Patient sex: M
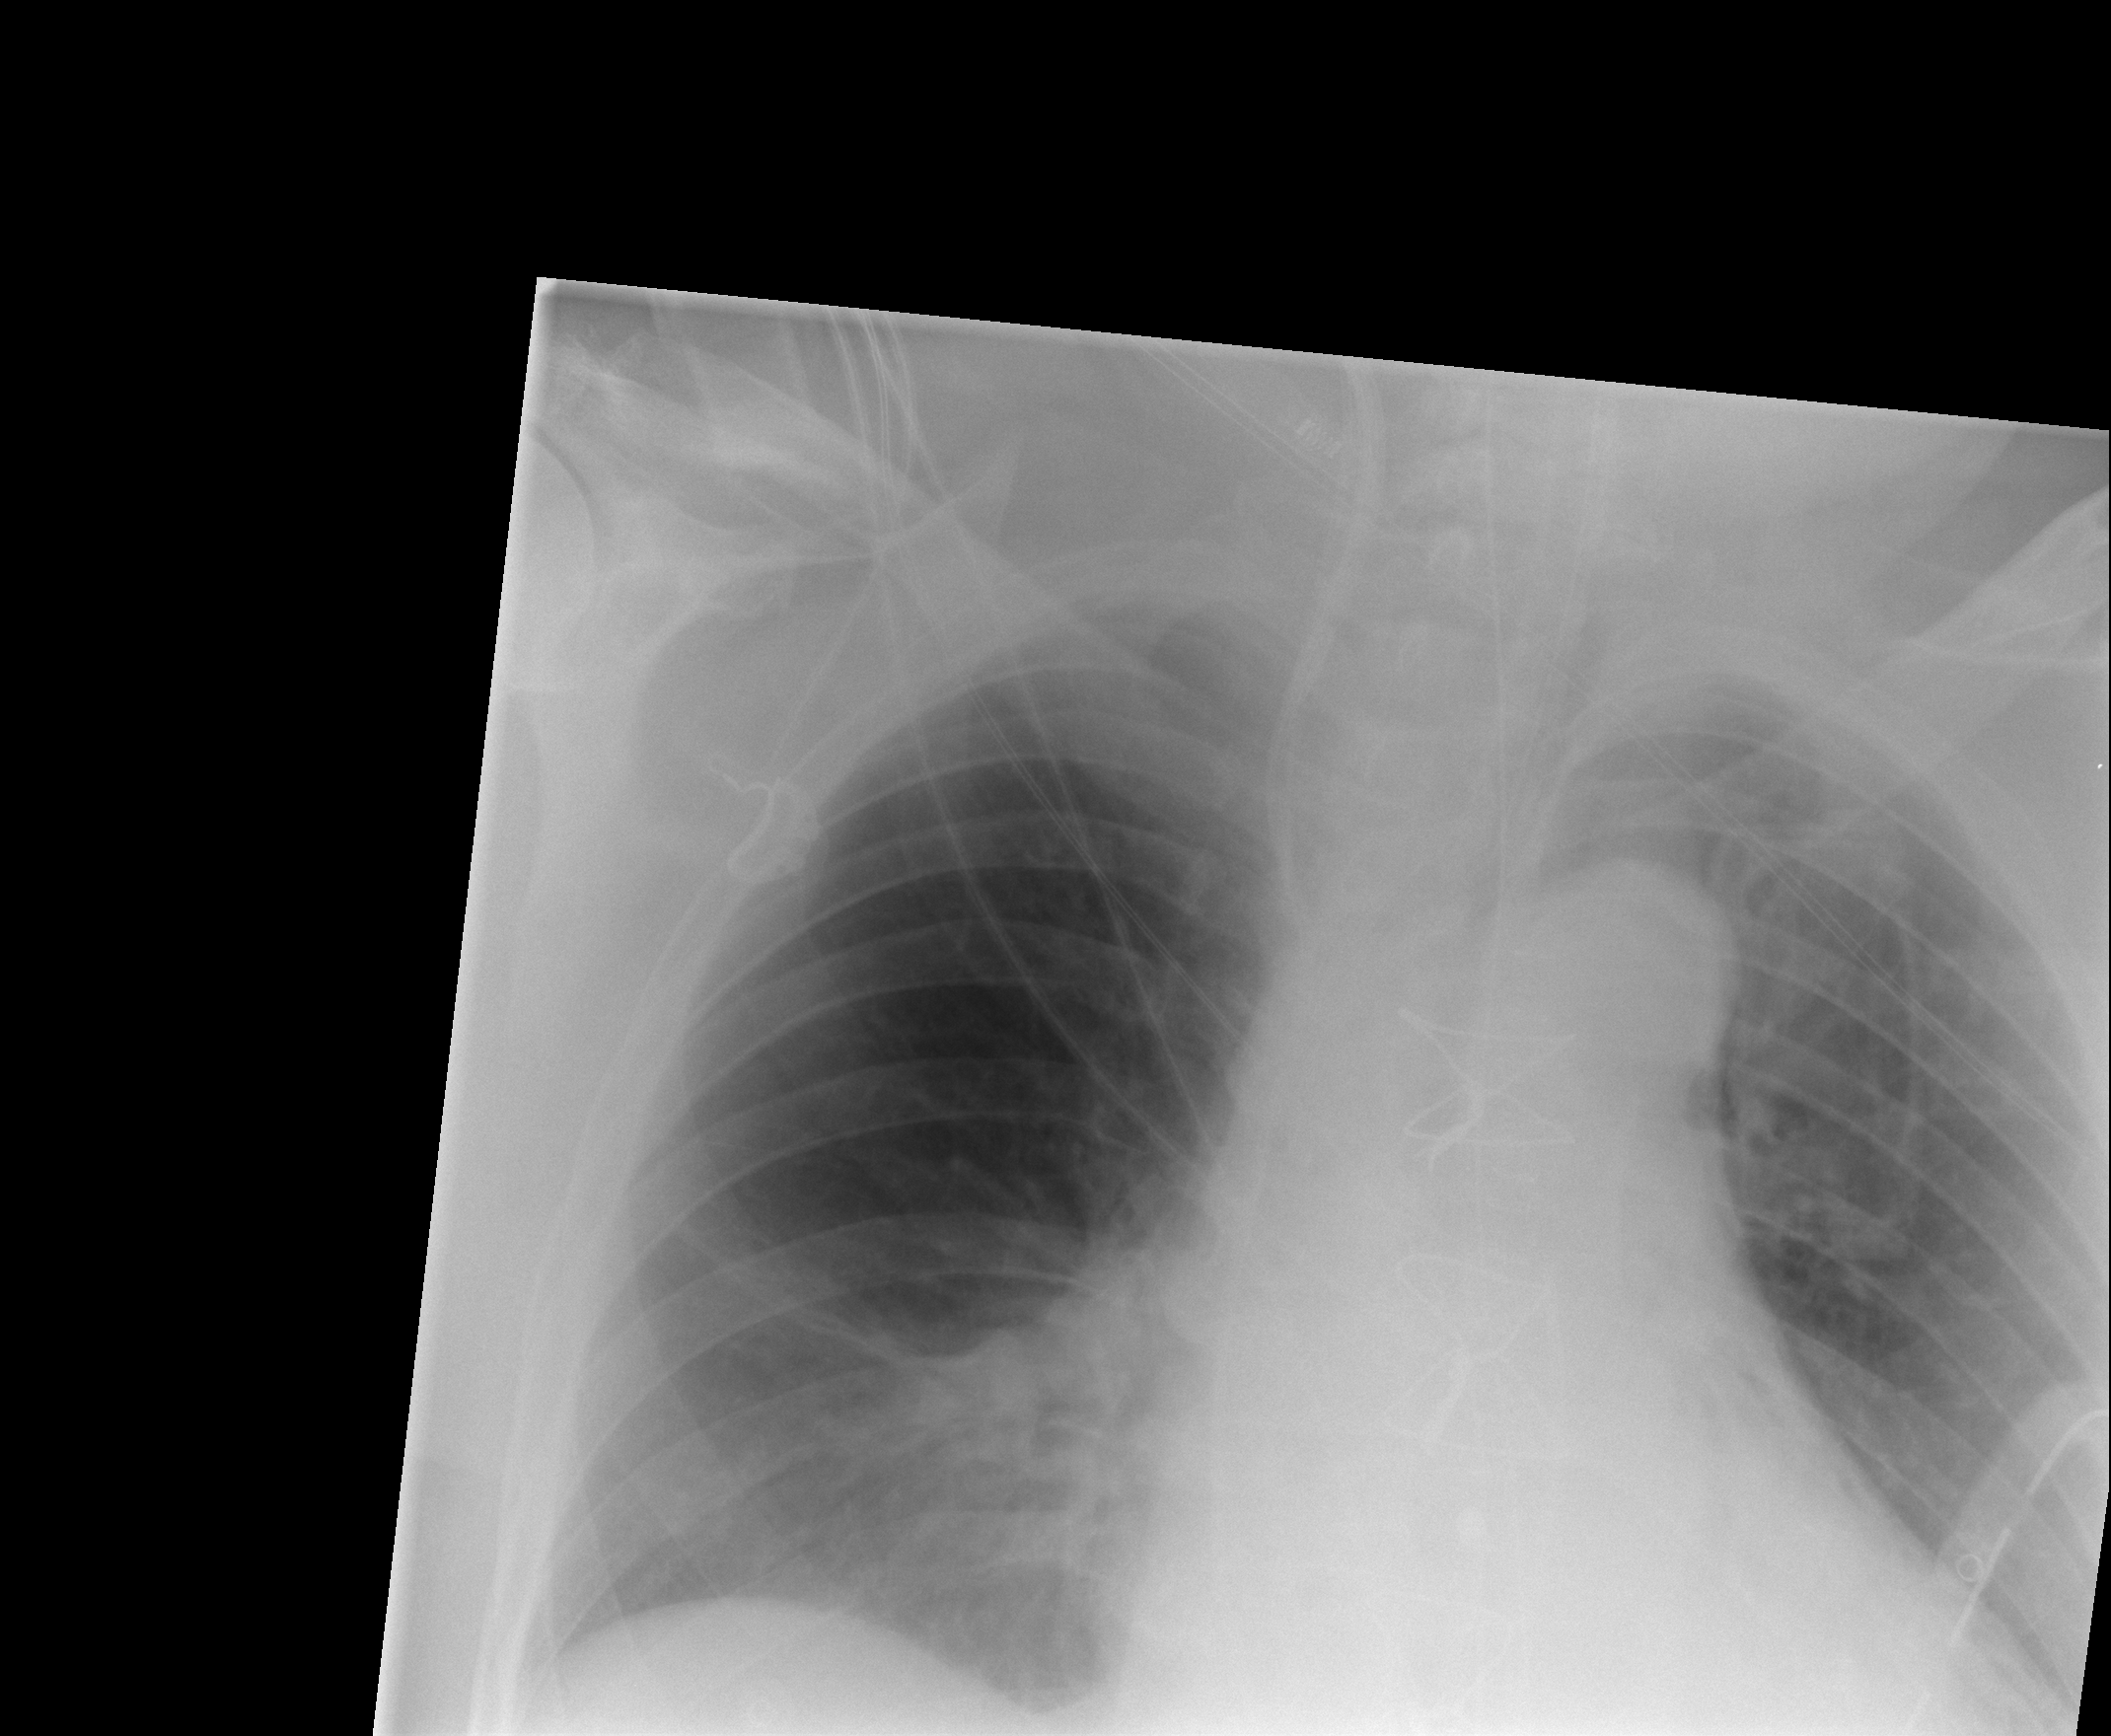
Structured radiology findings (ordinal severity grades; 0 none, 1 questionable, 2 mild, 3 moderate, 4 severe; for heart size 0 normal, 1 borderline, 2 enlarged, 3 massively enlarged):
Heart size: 2
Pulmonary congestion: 2
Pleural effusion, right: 0
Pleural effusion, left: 0
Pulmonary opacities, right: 1
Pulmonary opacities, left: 0
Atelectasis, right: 2
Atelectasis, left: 2